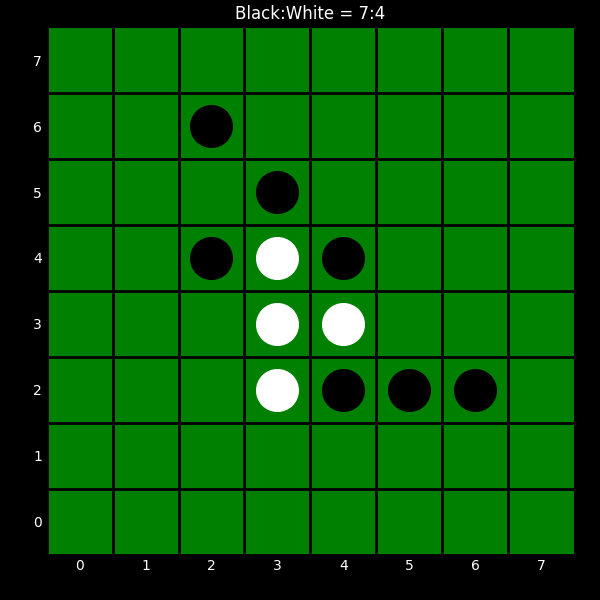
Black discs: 7
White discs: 4